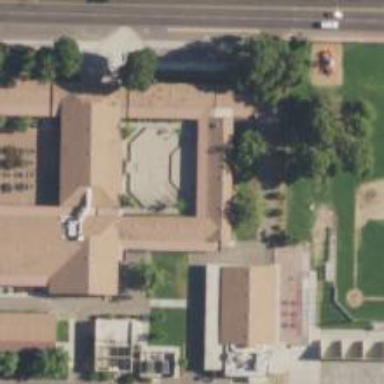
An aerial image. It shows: School.